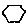
Label: hexagon